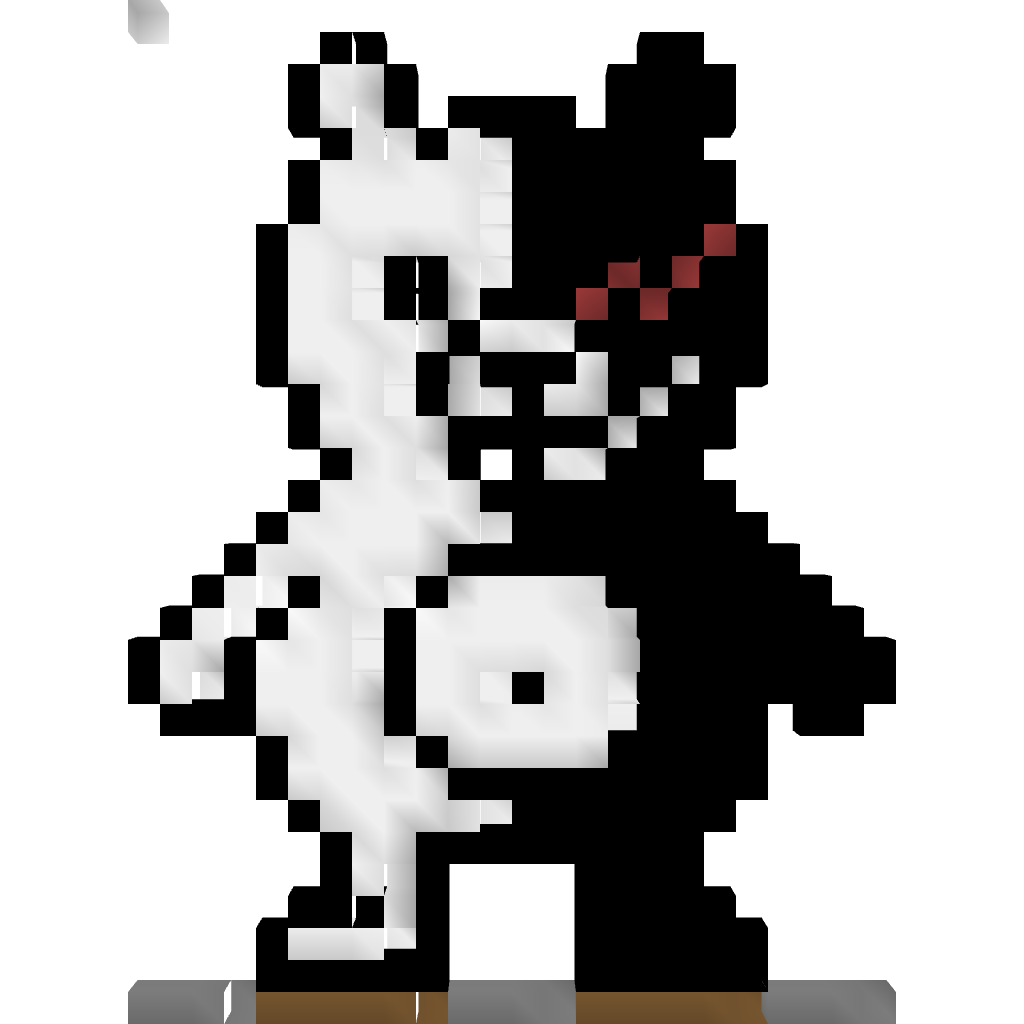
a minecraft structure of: Monobear high quality